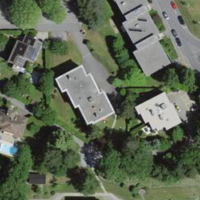
EUNIS habitat code: 55
Species observed at this site:
Hedera helix
Holcus lanatus